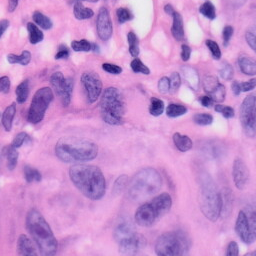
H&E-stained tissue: Skin